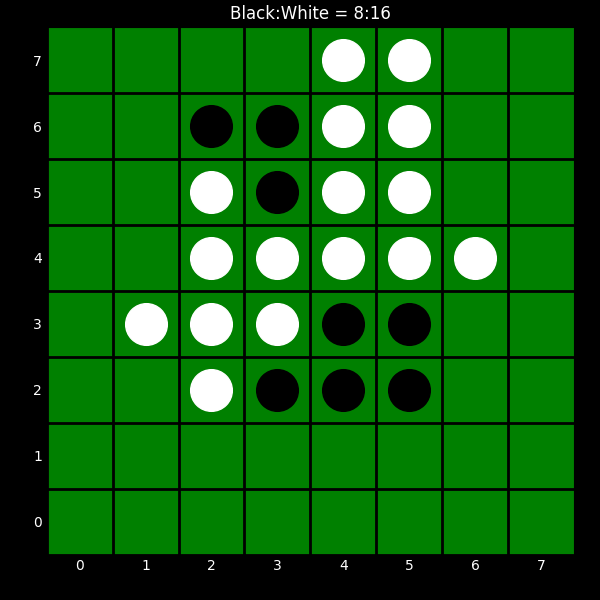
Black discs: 8
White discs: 16